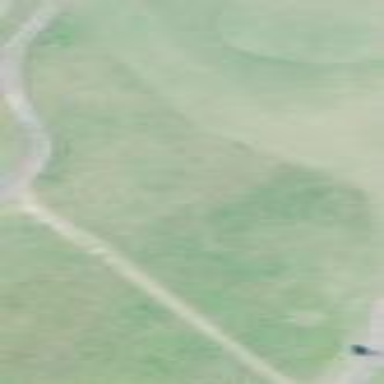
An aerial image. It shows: Golf rough area.